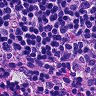
Metastatic tissue present: no